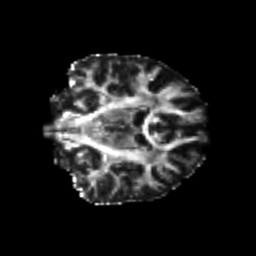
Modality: FA
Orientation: coronal
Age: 21
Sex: female
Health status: healthy
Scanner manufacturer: philips
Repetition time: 7.39 s
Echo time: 0.08599 s